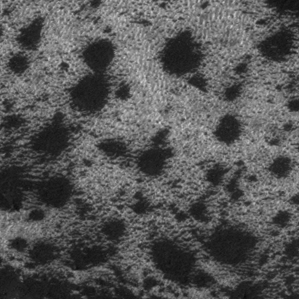
Label: frost